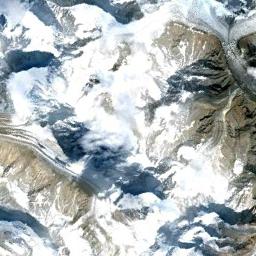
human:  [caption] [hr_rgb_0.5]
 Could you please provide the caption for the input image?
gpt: The snowberg is covered with snow .

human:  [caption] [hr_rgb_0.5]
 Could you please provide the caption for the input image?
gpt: The snowberg is partly covered with glaciers and the color of the mountain is brown .

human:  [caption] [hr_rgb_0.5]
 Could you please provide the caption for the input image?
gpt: The snow berg is consist of bare land and white snow .

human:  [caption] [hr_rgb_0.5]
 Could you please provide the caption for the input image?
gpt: A snow-covered mountain covered in large areas .

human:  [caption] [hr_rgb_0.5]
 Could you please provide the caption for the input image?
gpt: There are much snow and some bare land on the snowberg .